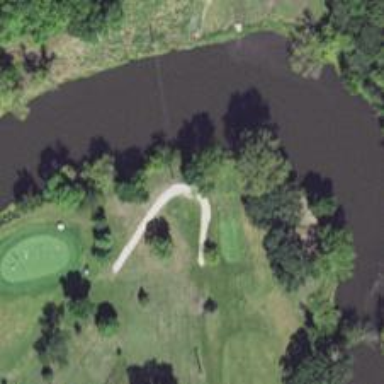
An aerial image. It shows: Path for both roads and golfers.